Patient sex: F
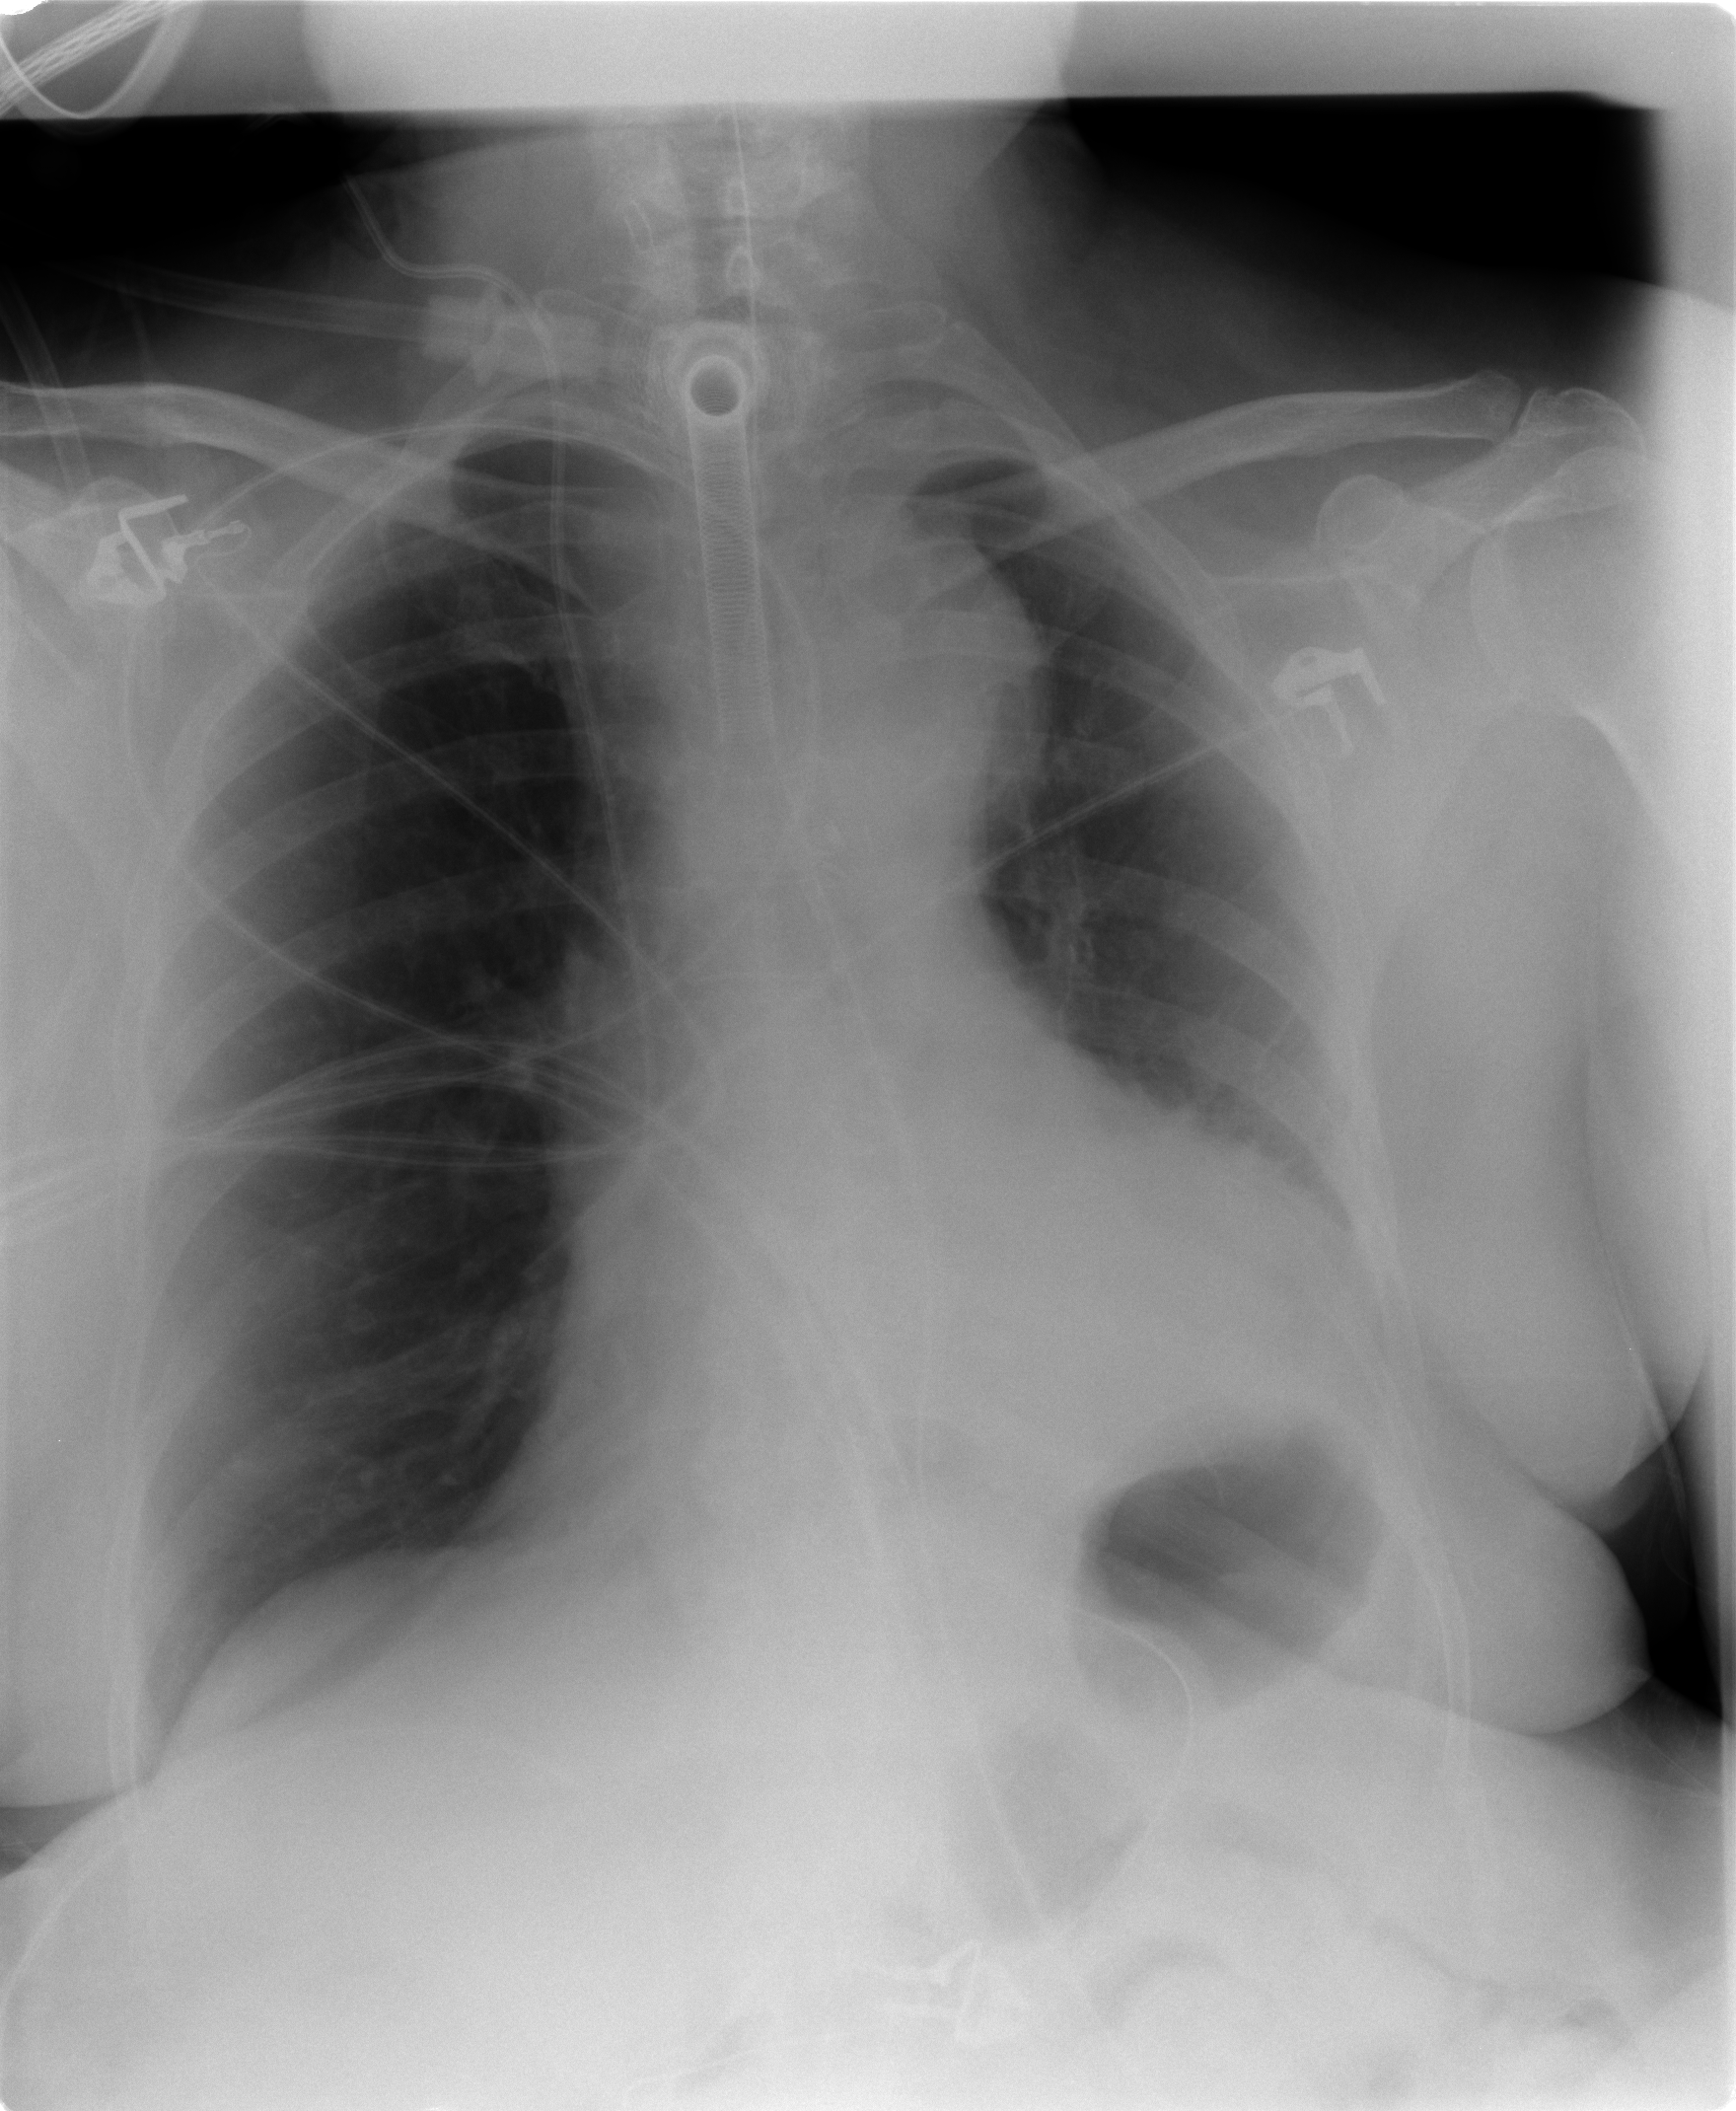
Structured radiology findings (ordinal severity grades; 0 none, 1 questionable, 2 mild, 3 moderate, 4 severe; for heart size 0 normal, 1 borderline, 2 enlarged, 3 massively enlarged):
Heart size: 2
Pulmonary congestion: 0
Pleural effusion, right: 0
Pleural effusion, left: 1
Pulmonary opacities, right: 0
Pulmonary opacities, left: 0
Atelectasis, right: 2
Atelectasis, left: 2